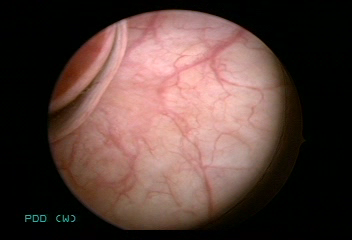
Modality: WLC
Class: Foreign bodies
Subclass: AirBubble
Bladder cancer association: No
Annotated structures: Air bubble